Interaction volume radius: 10 \u00c5
Interaction volume height: 15 \u00c5
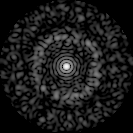
Disorder parameter: 0.8443